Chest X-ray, PA view. Patient: 16 years old, sex M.
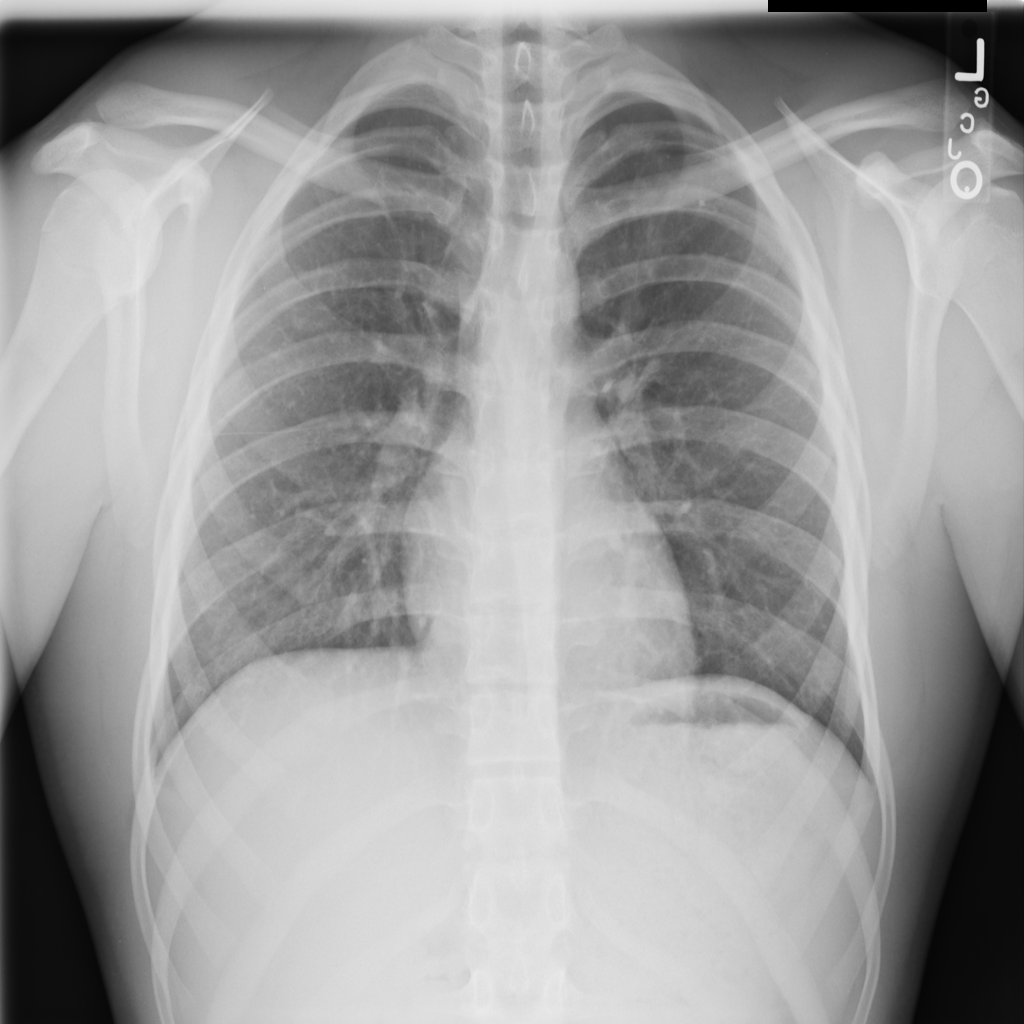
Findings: No Finding